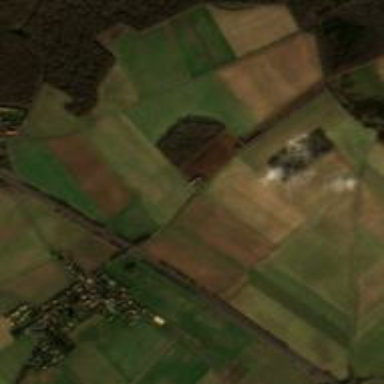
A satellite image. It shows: Picturesque farmland scene.